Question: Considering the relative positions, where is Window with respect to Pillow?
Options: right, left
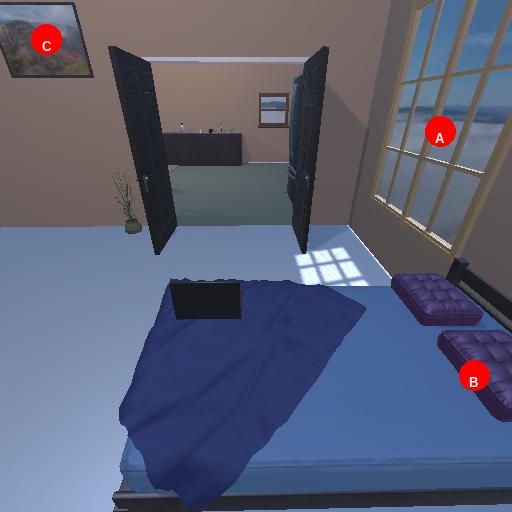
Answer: right